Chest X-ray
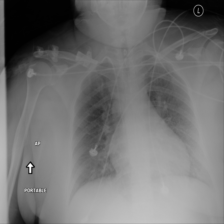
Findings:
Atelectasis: negative
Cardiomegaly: negative
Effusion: negative
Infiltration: positive
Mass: negative
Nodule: negative
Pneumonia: negative
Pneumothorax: negative
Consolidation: negative
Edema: negative
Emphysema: negative
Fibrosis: negative
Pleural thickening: negative
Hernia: negative